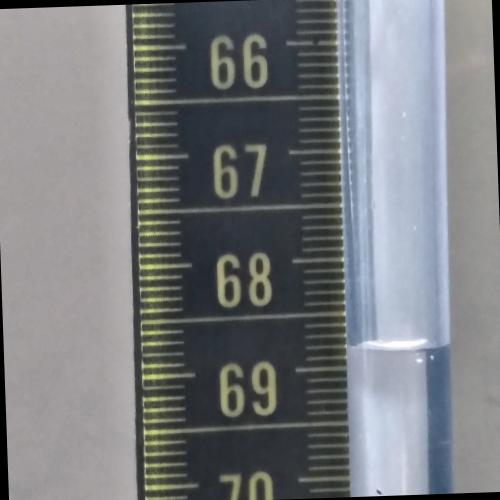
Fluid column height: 68.8 cm